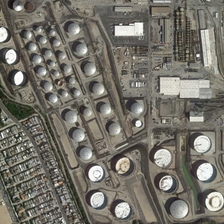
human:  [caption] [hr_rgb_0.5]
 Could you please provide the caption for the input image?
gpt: a large number of buildings were built around the storage tank .

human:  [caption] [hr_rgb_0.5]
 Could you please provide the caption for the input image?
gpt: there are many storage tanks in the factory .

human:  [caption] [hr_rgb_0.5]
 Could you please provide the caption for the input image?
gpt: a large number of buildings were built around the storage tank .

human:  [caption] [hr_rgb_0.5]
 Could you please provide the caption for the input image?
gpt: there are many storage tanks in the factory .

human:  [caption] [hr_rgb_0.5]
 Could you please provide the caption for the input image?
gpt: there are many storage tanks in the factory .